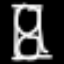
Label: hourglass